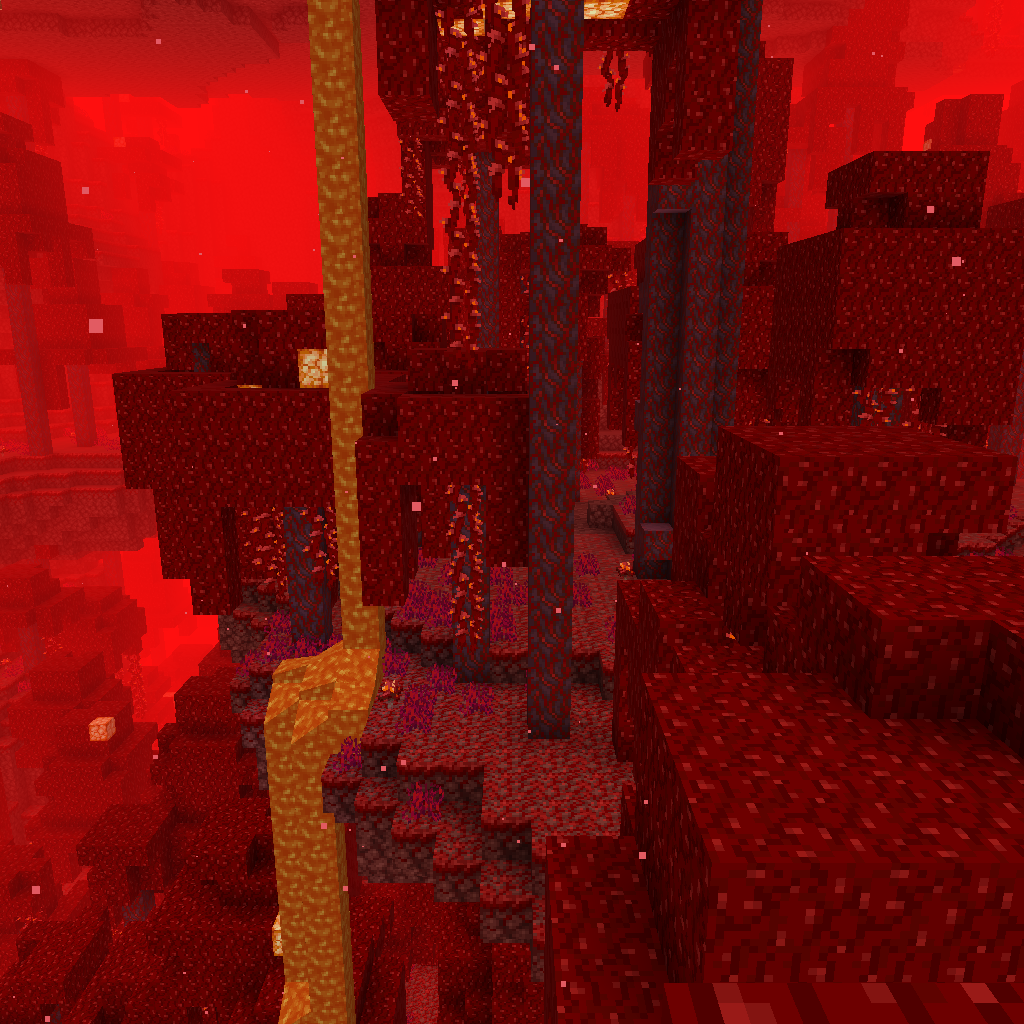
crimson forest tall trees and lava flowing